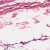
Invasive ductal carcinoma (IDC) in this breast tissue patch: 0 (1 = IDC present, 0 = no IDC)